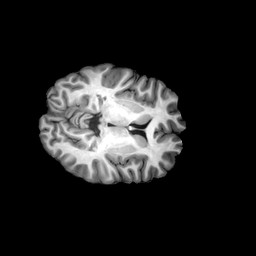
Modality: T1w
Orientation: axial
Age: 22
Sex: female
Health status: healthy